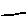
Label: line